Field crop: maize
Growth stage: 2
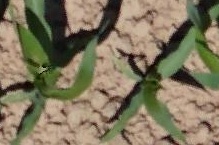
Species: maize